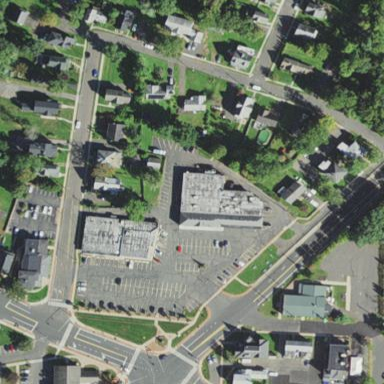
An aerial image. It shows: Retail area.